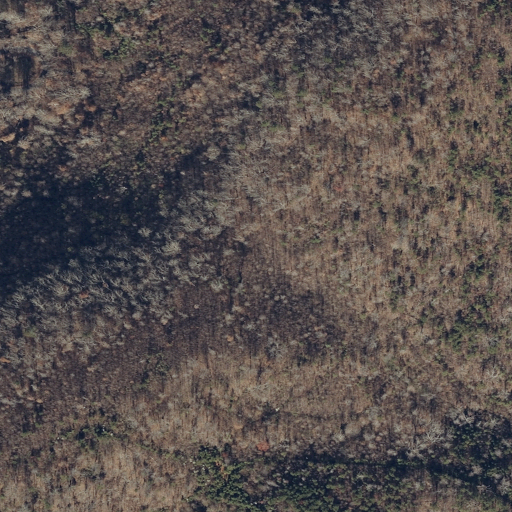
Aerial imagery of gap in Alabama named Wesson Gap containing deciduous forest, shrub, open development, and evergreen forest